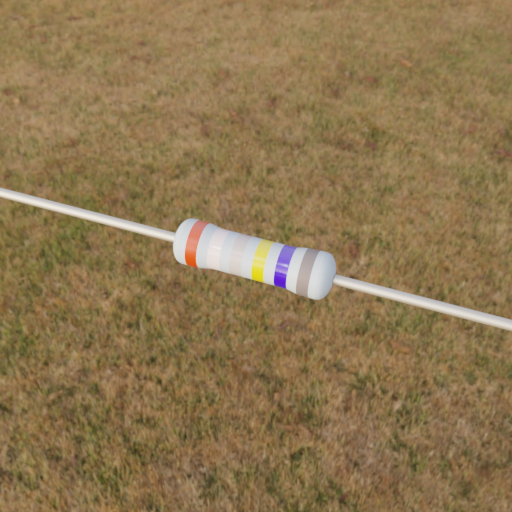
Resistor colour bands (in order): red, white, silver, yellow, blue, gray